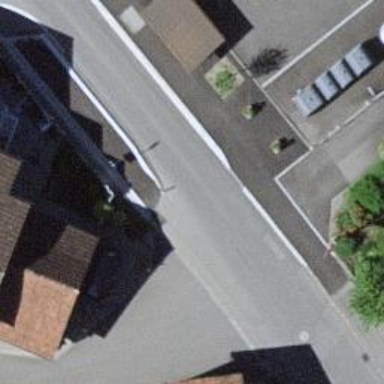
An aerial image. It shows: Bus stop with stop position for public transport.